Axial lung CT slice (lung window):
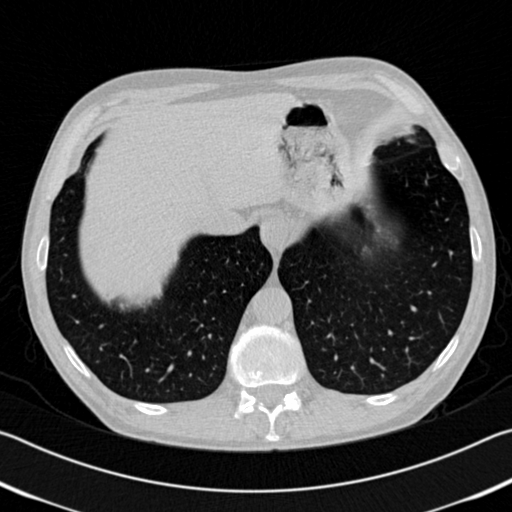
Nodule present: no